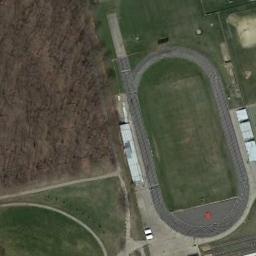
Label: ground_track_field